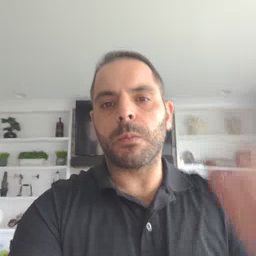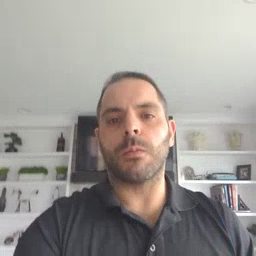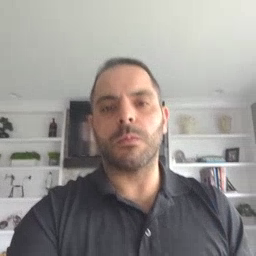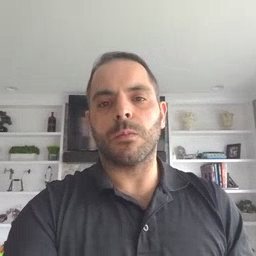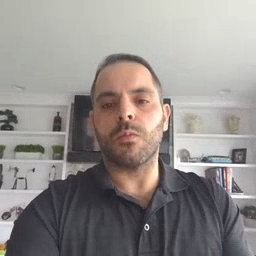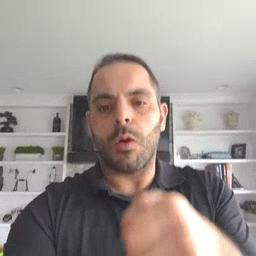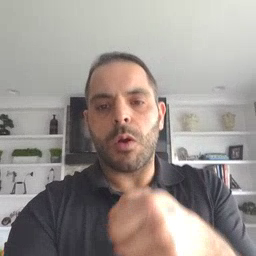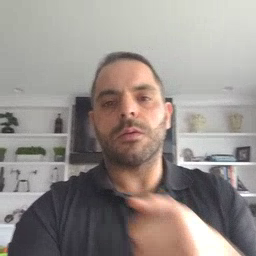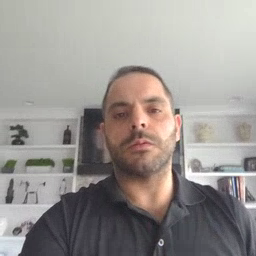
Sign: drawer